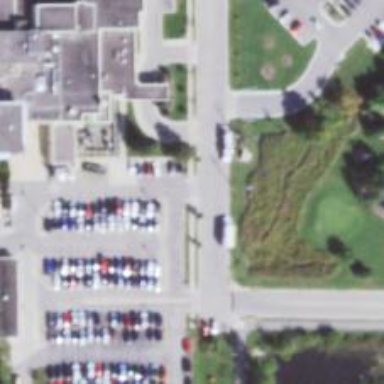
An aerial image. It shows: Asphalt driveway for service vehicles.